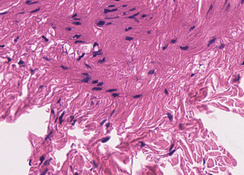
Tumor epithelial tissue: no
Tumor-associated stroma tissue: yes
Normal tissue: no